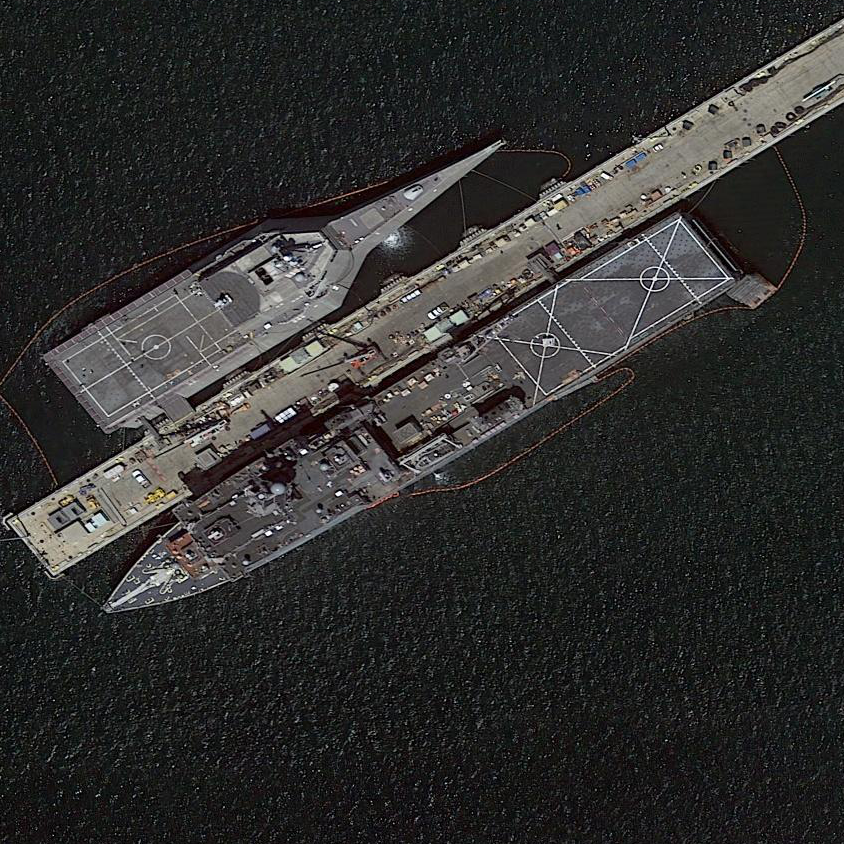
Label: combat